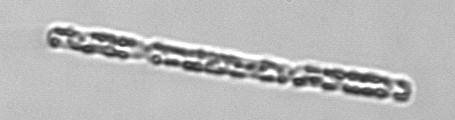
Label: Dactyliosolen_fragilissimus